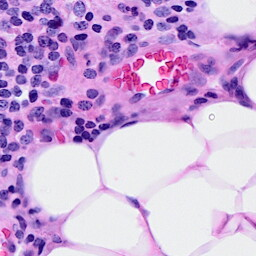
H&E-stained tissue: Breast